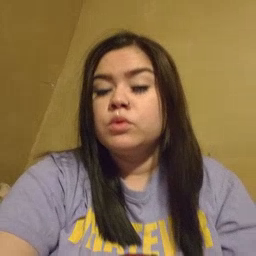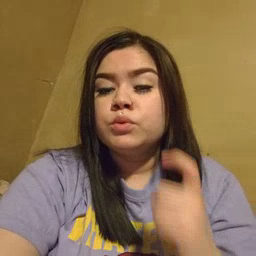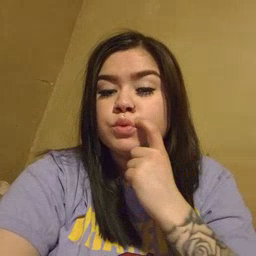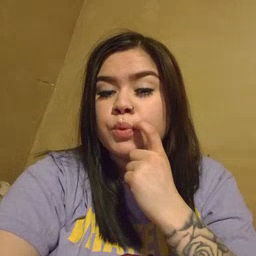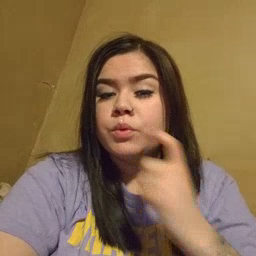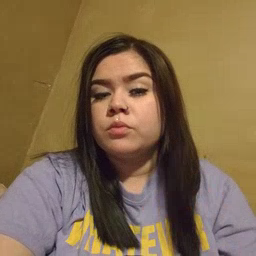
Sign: tooth